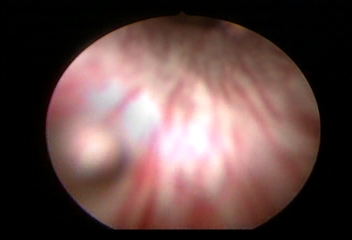
Modality: WLC
Class: Normal mucosa
Bladder cancer association: No